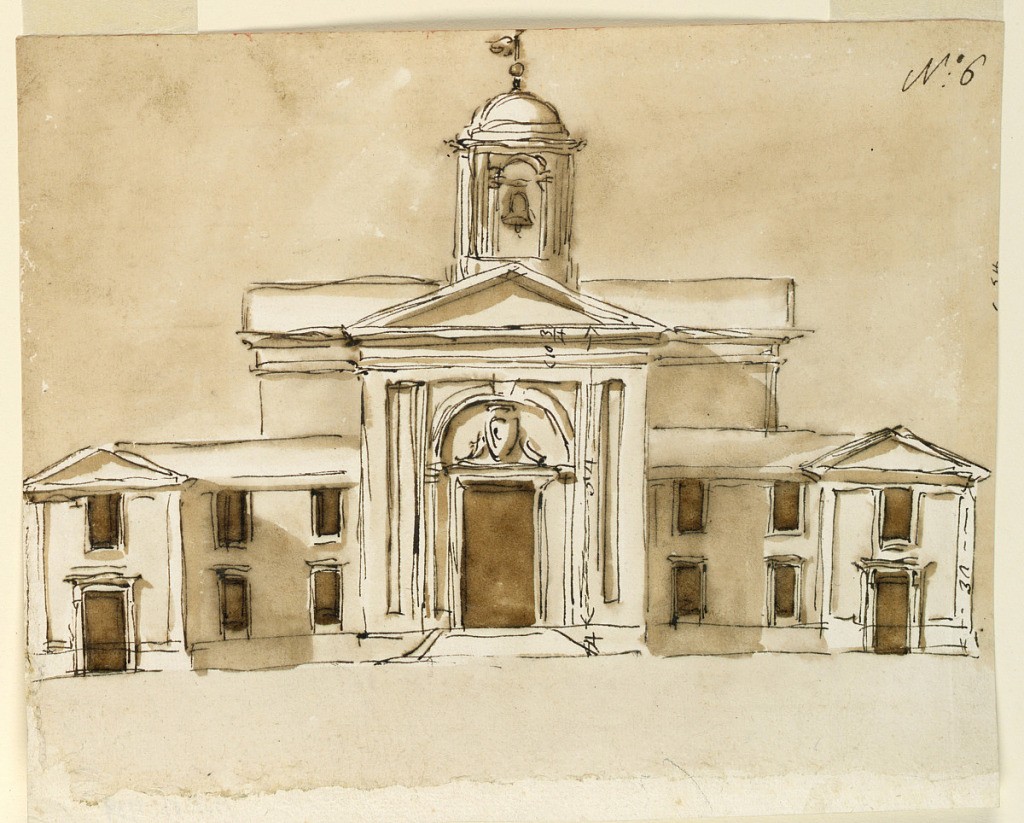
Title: Elevation of a Church for Monte Vergine
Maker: Giuseppe Barberi, Italian, 1746–1809
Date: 1784
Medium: Pen and brown ink, brush and brown wash, graphite, red ink on lined off-white laid paper
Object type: Drawing
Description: Escutcheon over the door. Steeple with bell over the transept. The facade is flanked by two-story structures, each consisting of a wing with two windows in either story, and a projecting wing with a window over a door and a triangular pediment. Some heights are indicated. Fragment of figures, right edge.